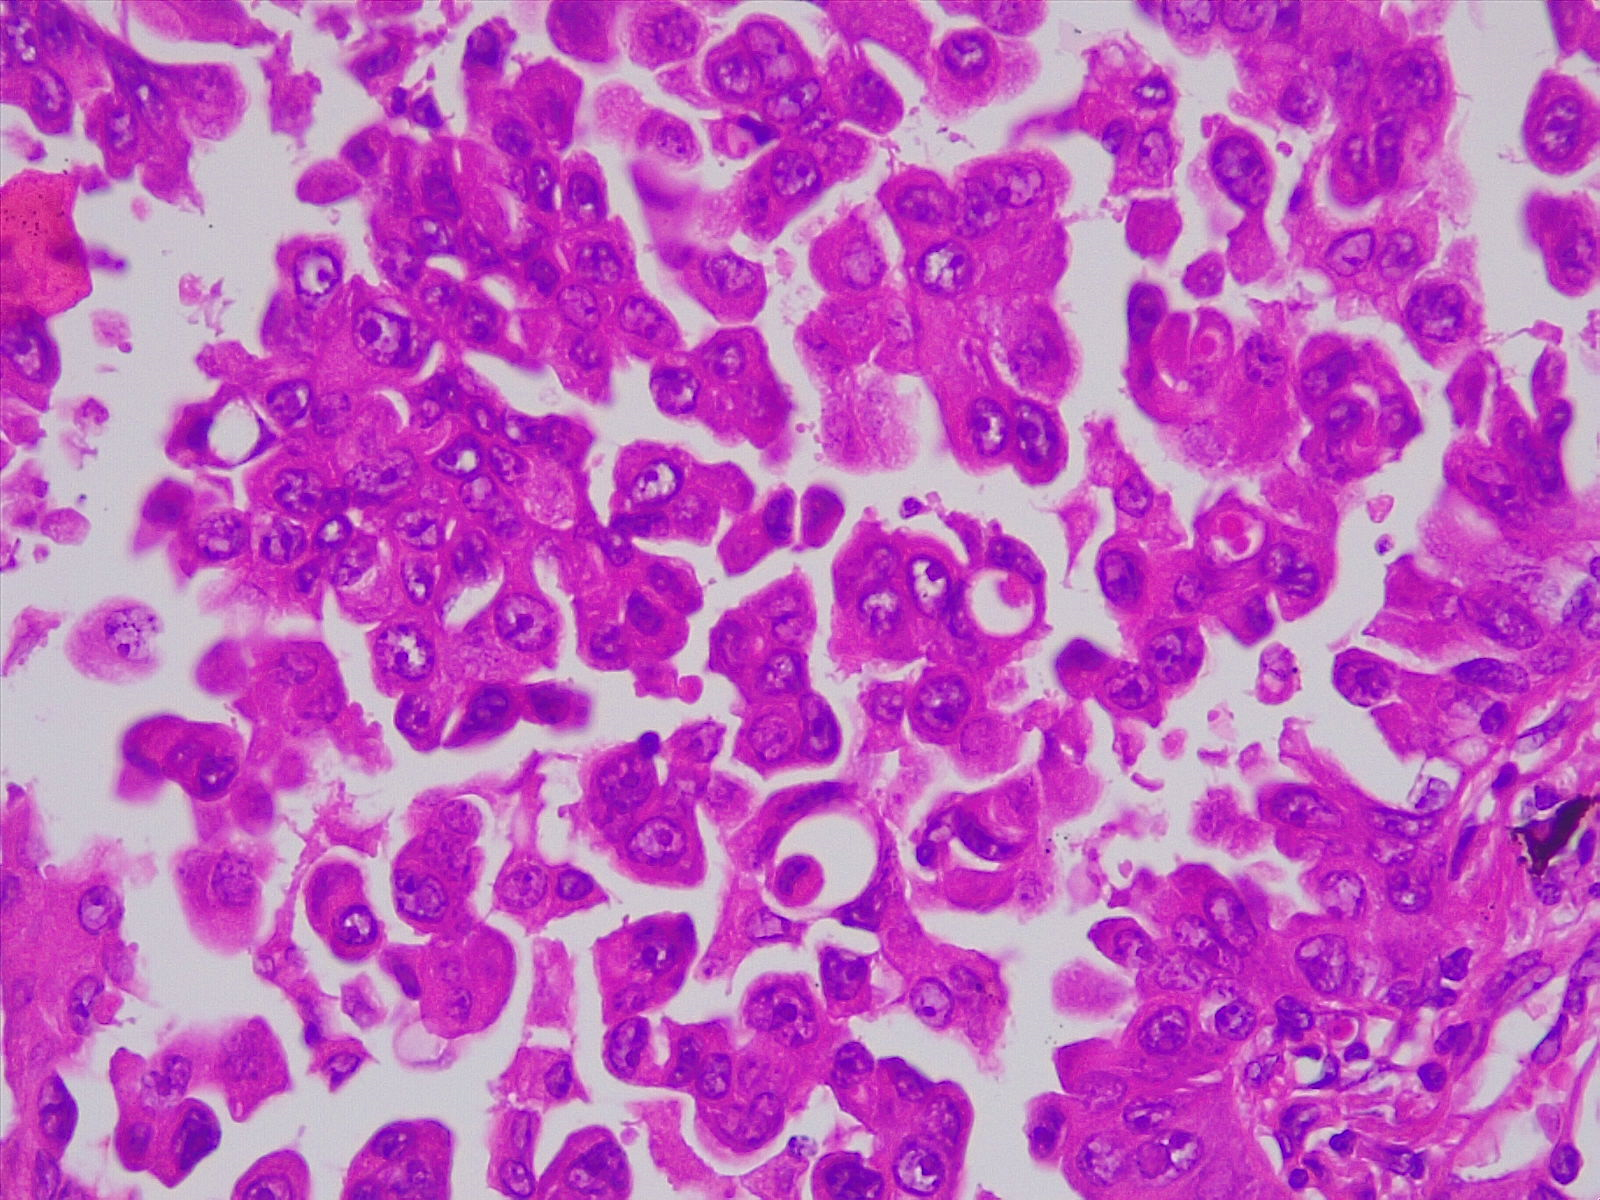
Label: lung adenocarcinoma, well differentiated